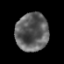
Tissue: prostate
Cell type: T cells
Senescence score: 0.2553
Nuclear area (px): 1223
Mean DAPI intensity: 95.258